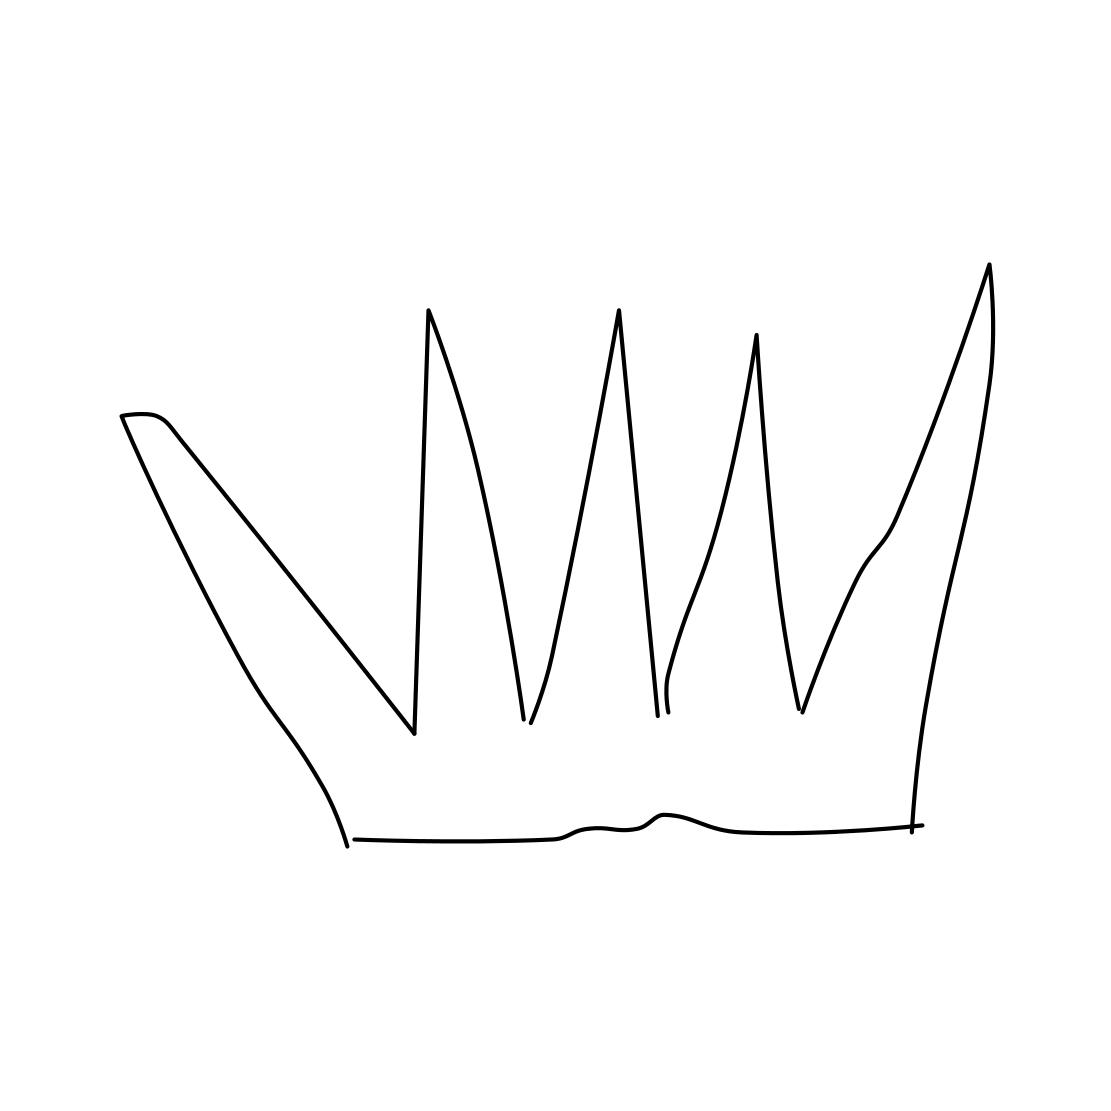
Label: crown